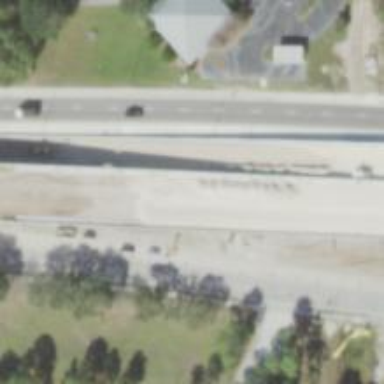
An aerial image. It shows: Bridge.